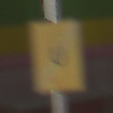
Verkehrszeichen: EndeUmleitung
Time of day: MorningAfternoon
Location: Outdoor (Special)
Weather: PartlyCloudy
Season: NotSpecified
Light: Natural